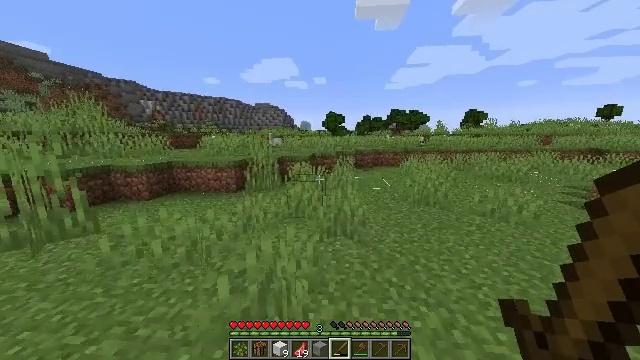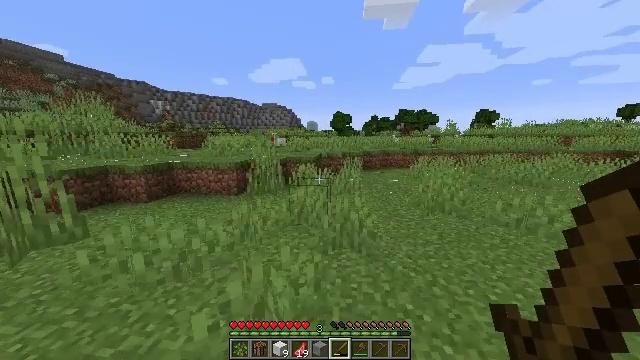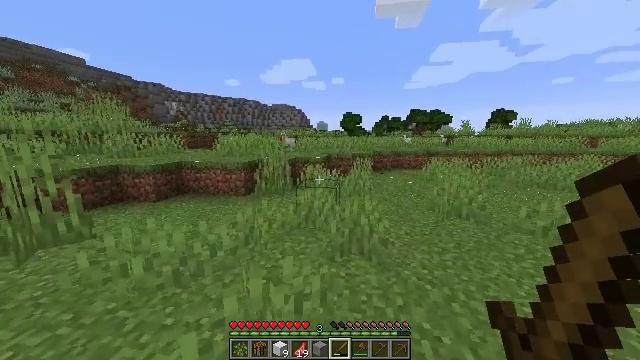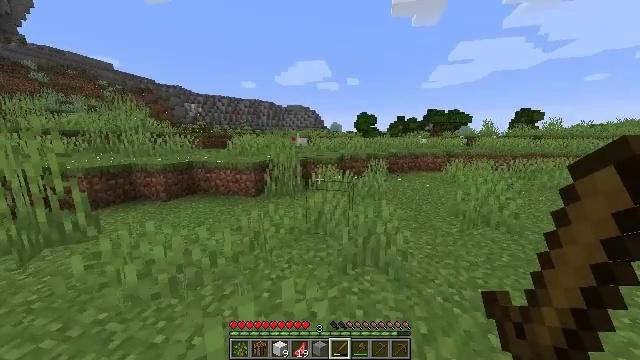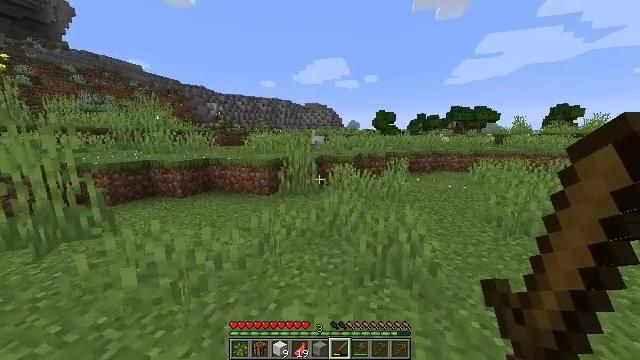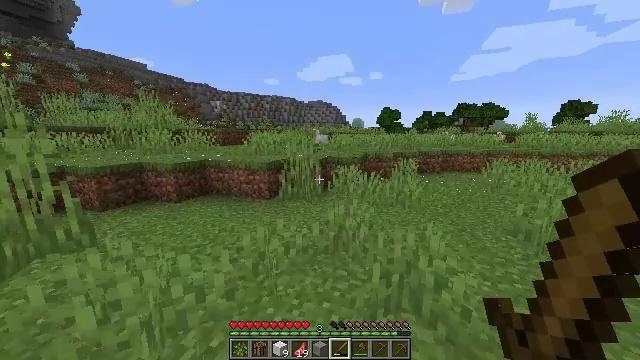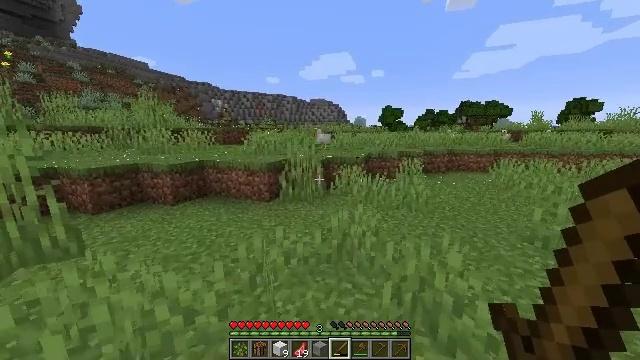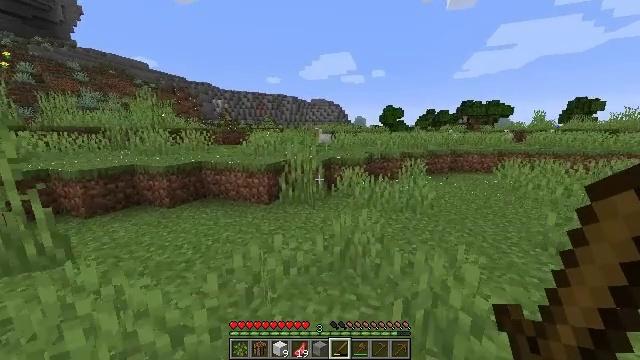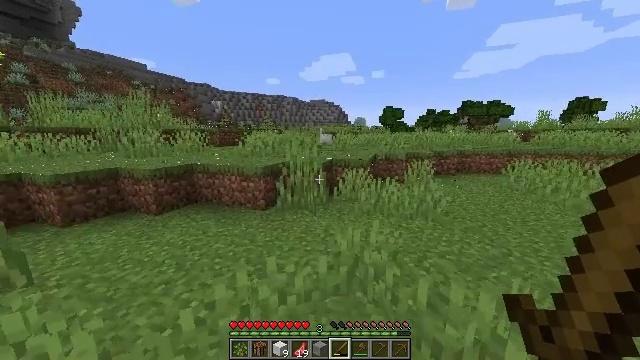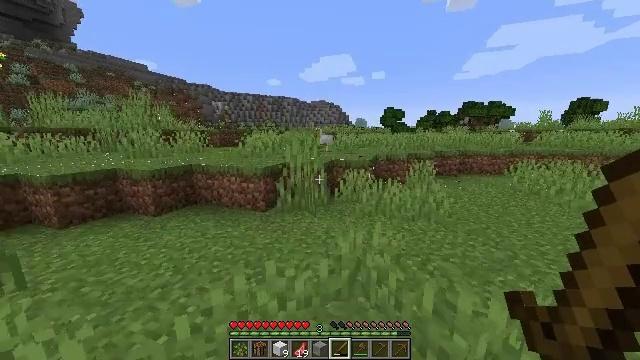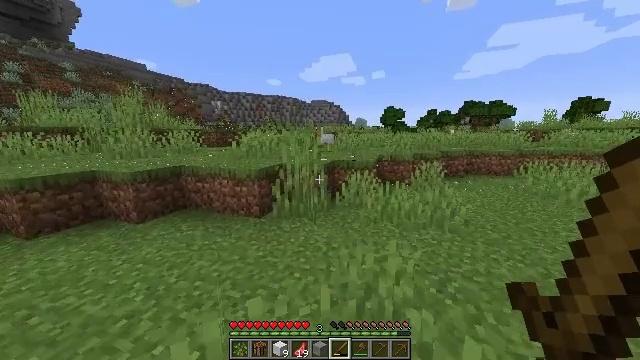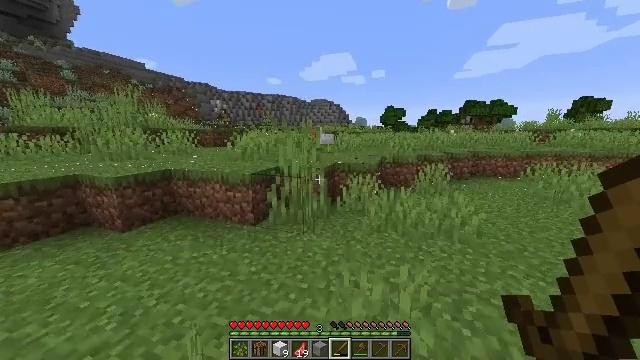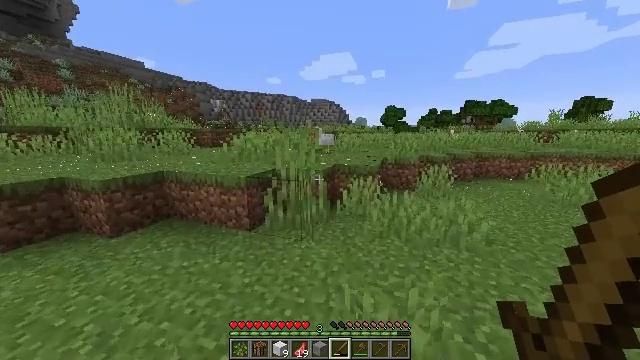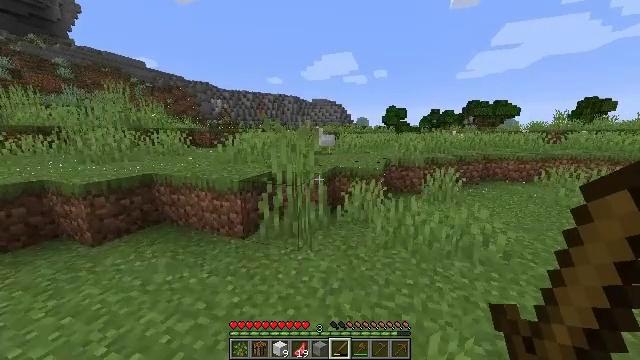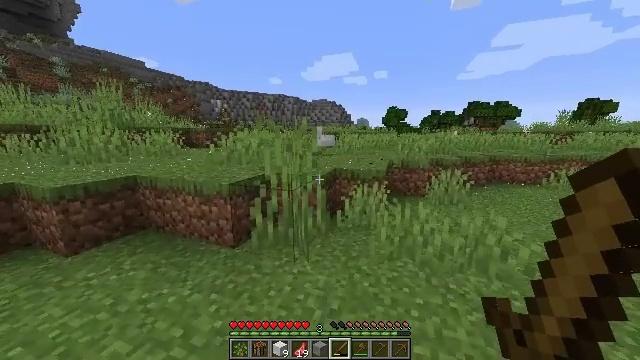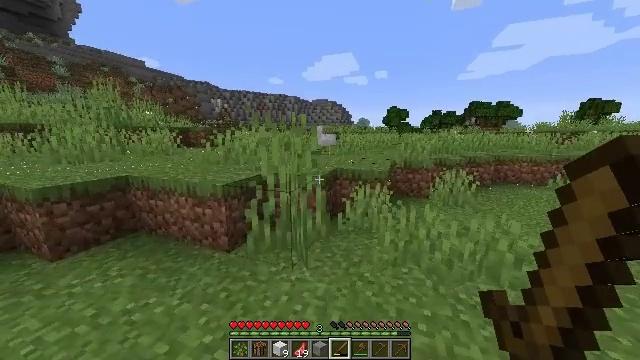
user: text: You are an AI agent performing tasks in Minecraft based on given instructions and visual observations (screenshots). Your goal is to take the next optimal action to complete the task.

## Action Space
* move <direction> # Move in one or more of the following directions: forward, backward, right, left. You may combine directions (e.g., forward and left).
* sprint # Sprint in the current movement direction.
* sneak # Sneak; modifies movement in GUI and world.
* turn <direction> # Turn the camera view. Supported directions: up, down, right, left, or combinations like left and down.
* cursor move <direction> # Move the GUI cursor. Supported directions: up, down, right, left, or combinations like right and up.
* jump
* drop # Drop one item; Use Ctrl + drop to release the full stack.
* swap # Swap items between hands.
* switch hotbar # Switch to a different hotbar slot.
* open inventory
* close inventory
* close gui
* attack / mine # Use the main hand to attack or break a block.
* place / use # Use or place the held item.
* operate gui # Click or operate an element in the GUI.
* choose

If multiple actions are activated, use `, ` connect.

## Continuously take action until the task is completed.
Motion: motion action
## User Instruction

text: Kill the chicken.
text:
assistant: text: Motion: move forward, sprint, turn left
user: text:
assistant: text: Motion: move forward, sprint, turn left
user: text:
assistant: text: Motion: move forward, turn left
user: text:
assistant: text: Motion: move forward, turn left
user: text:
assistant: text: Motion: move forward, sprint, turn left
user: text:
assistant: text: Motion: move forward, sprint
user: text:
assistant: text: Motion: move forward, sprint
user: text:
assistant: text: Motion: move forward, sprint
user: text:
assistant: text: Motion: move forward
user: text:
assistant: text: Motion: move forward
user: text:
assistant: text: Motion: move forward
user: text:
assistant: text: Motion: move forward
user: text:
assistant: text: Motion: move forward
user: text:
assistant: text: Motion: move forward
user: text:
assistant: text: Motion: move forward
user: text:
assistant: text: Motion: move forward
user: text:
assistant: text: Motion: move forward
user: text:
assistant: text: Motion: move forward
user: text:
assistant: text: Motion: move forward
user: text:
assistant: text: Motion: move forward
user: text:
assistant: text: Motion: move forward
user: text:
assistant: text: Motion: move forward
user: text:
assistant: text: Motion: move forward
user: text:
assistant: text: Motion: move forward, jump
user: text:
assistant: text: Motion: move forward, turn down, jump
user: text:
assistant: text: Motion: move forward, turn right and down, jump
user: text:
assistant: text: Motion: move forward, turn right and down, jump
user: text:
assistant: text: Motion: move forward, jump
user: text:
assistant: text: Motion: move forward, jump
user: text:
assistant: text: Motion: move forward